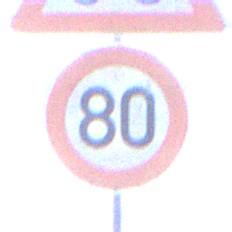
Verkehrszeichen: Geschwindigkeit80
Zusatzzeichen oben: RadverkehrRechts
Umgebung: Outdoor, Nature
Tageszeit: MorningAfternoon
Wetter: Clear
Licht: Natural
Jahreszeit: NotSpecified
Kontrast: HighContrast